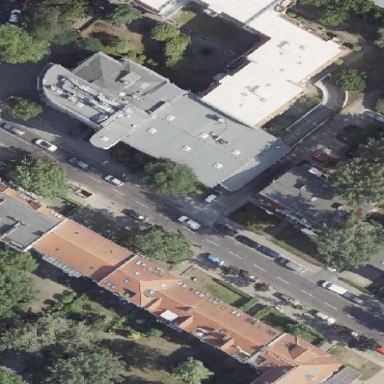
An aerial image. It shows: Cinema building.